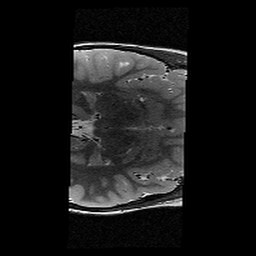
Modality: T2w
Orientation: axial
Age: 10
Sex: female
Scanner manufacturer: siemens
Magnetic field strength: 3 T
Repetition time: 9.23 s
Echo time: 0.067 s